Aerial crown-view tile of a tropical tree (Barro Colorado Island, Panama), acquired 20240716:
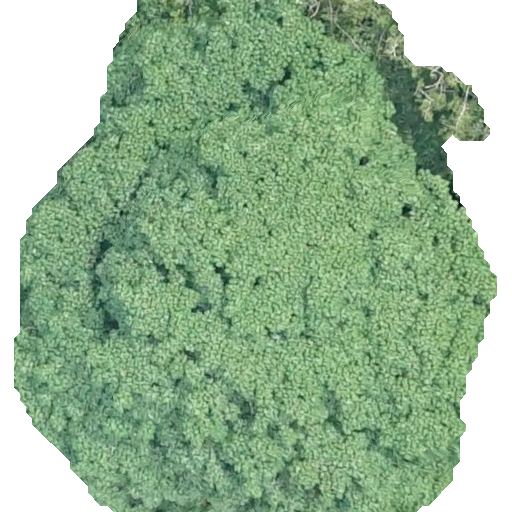
Species: Sterculia apetala
GBIF accepted scientific name: Sterculia apetala
Crown area: 345.499 m²